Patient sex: M
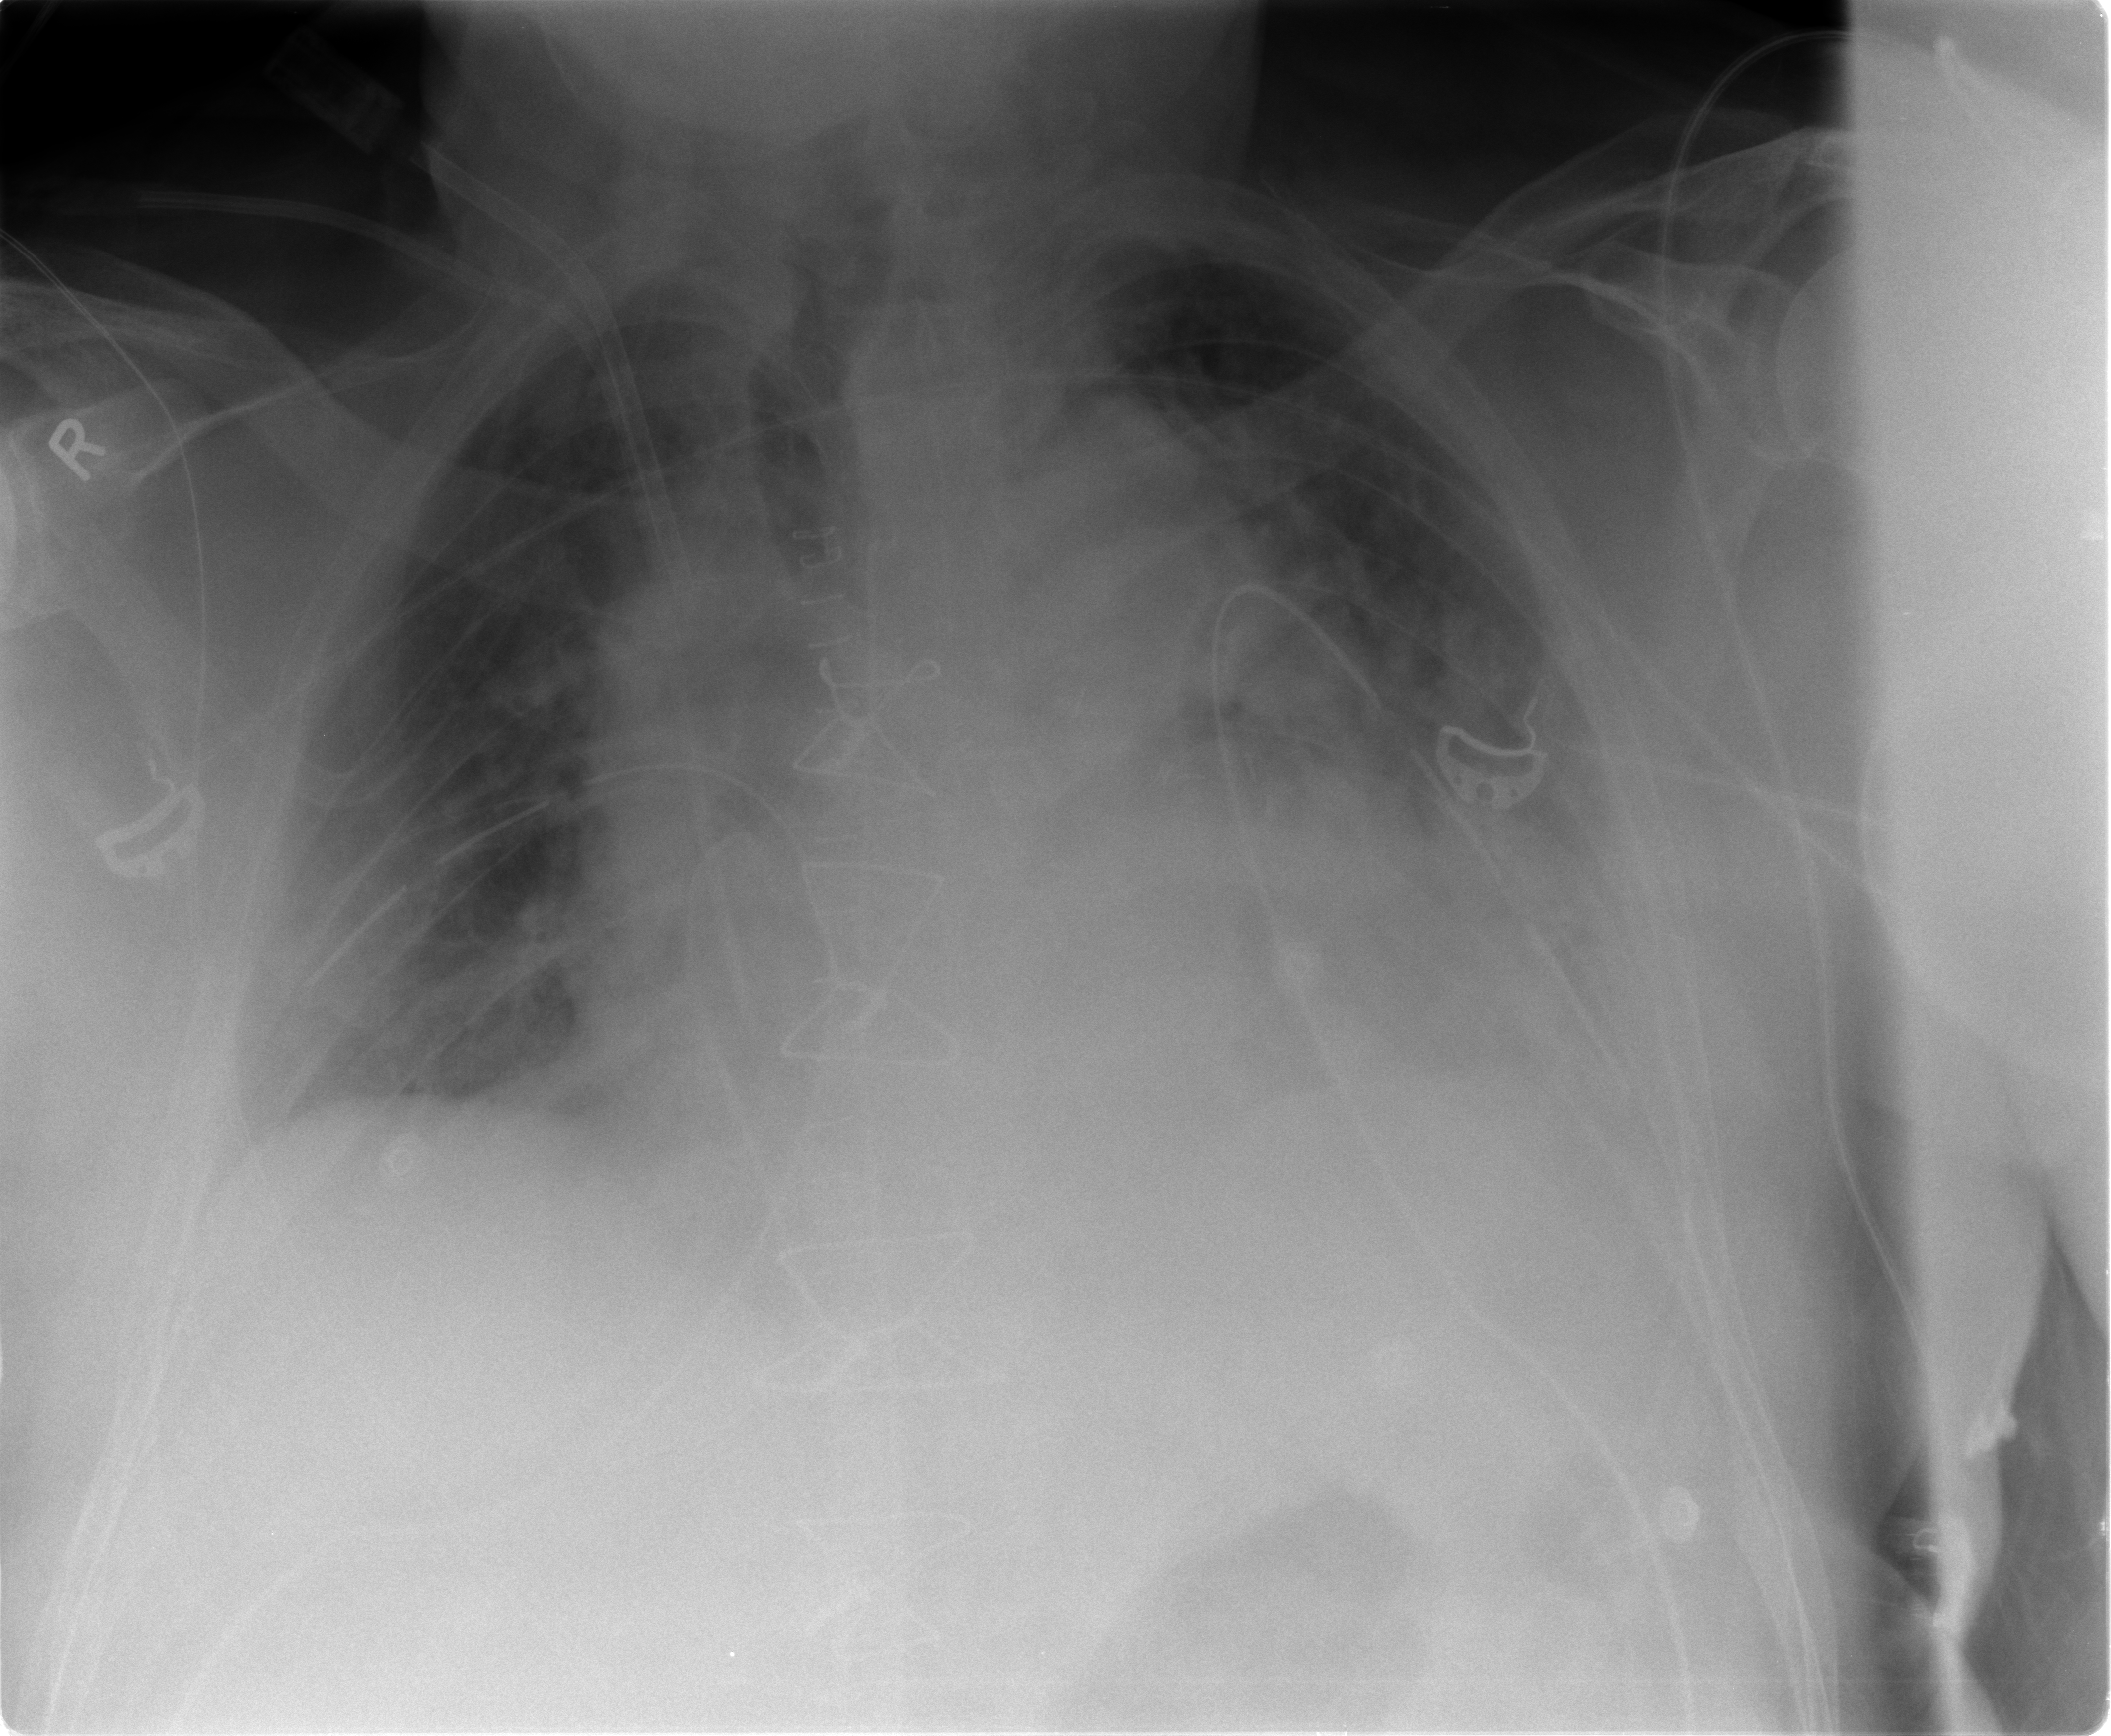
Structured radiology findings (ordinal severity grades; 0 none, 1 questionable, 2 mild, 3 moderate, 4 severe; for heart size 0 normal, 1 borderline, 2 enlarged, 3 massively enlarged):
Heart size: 2
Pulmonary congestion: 2
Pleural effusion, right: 0
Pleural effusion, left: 2
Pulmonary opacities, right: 0
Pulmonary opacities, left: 2
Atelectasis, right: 2
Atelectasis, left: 2